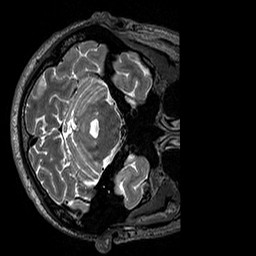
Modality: T2w
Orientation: axial
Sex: male
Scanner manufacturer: siemens
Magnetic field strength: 3 T
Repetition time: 3.2 s
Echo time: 0.409 s